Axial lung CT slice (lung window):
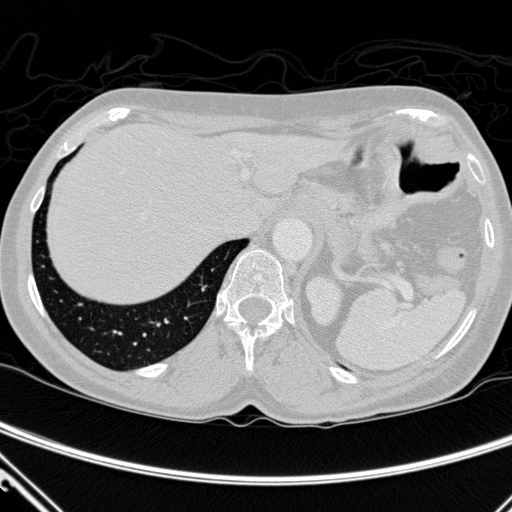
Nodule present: no